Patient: sex F, age 59
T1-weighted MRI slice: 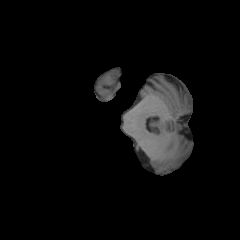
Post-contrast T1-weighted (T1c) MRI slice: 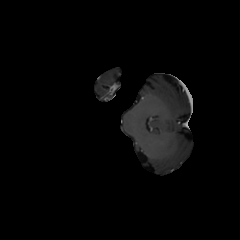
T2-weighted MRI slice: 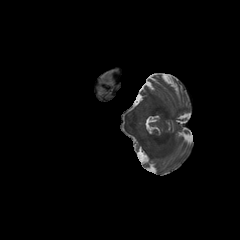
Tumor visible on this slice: no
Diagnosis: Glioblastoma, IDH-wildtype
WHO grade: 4